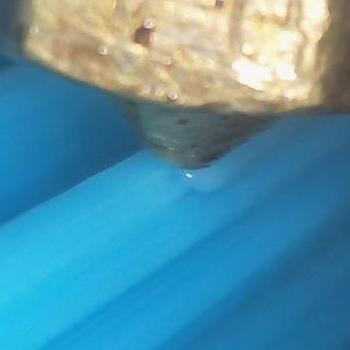
Flow rate: 238%